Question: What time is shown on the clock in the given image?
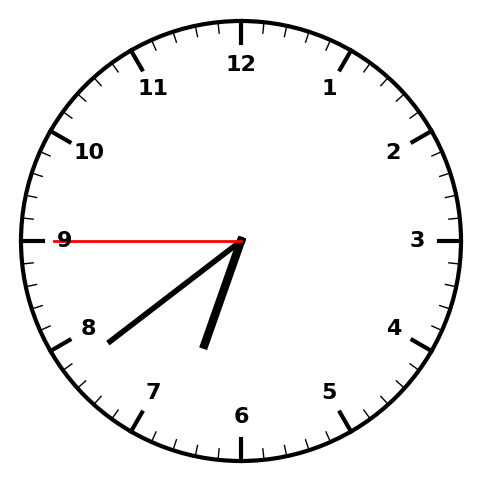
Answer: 06:38:45